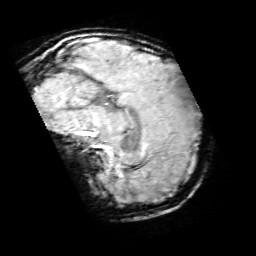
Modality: SWI
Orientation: sagittal
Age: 9
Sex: male
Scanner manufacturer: siemens
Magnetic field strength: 3 T
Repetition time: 0.027 s
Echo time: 0.02 s